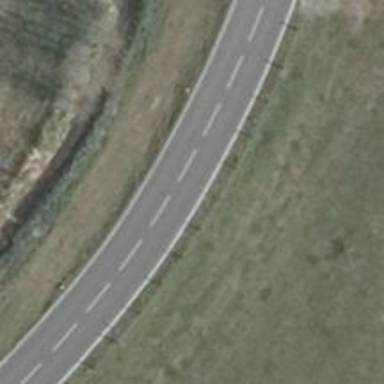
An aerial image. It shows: Secondary road with asphalt surface.